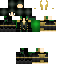
A female human skin with dark skin, wearing brown helmet dressed in a green_skin suit and black pants, featuring a closed mouth.